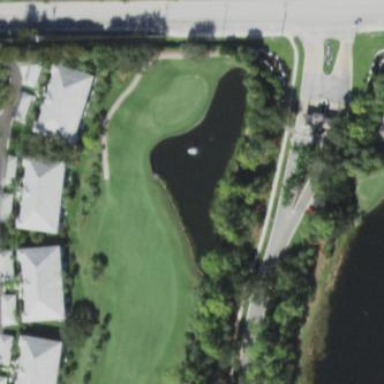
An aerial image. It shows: Water hazard on golf course.